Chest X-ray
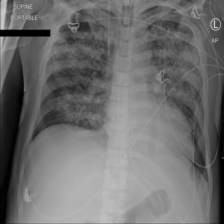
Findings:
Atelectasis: negative
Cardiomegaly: negative
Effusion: negative
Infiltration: negative
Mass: negative
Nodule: negative
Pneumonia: negative
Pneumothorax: negative
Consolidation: positive
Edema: negative
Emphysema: negative
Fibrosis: negative
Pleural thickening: negative
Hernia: negative